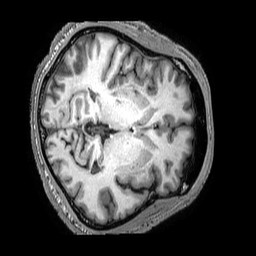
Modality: T1w
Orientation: axial
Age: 52
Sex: male
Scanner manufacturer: philips
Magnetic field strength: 3 T
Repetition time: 0.006834 s
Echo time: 0.00308 s